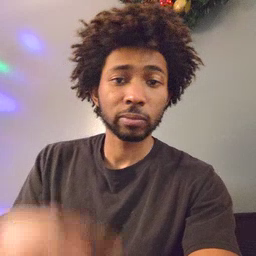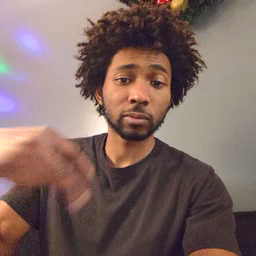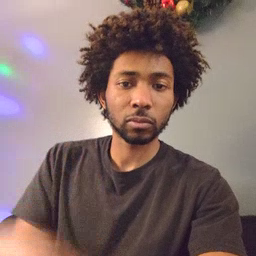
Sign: dance